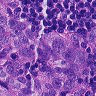
Metastatic tissue present: yes